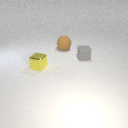
small gray rubber cube behind small yellow metal cube